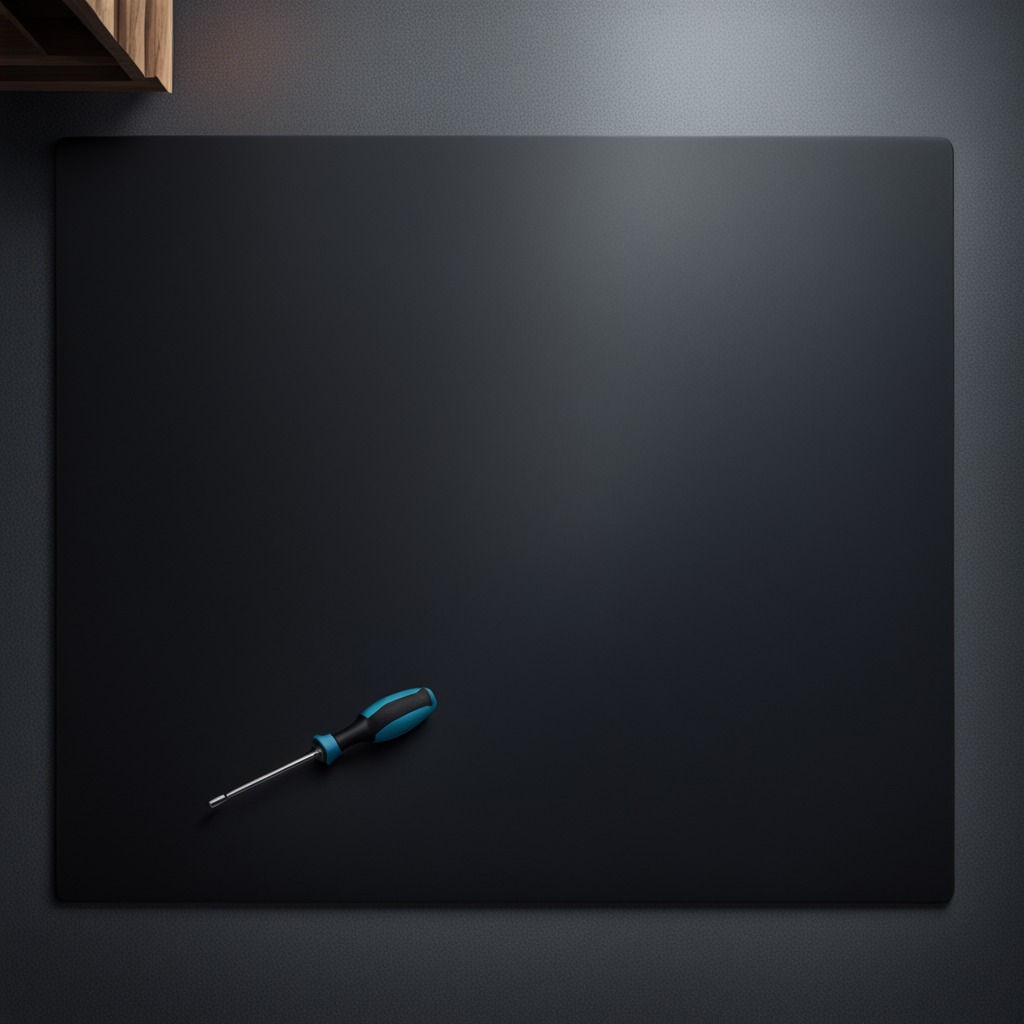
A screwdriver lies on the clean granite tabletop covered with a black rubber mat inside a workshop at night dim ambient light soft shadows worn but beneath the mat